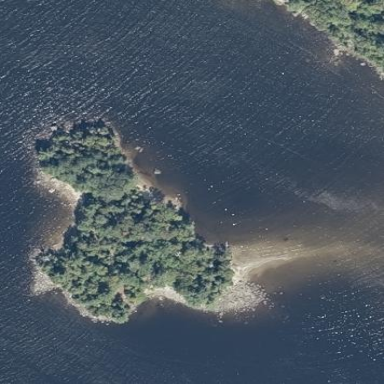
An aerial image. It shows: Islet.